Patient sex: M
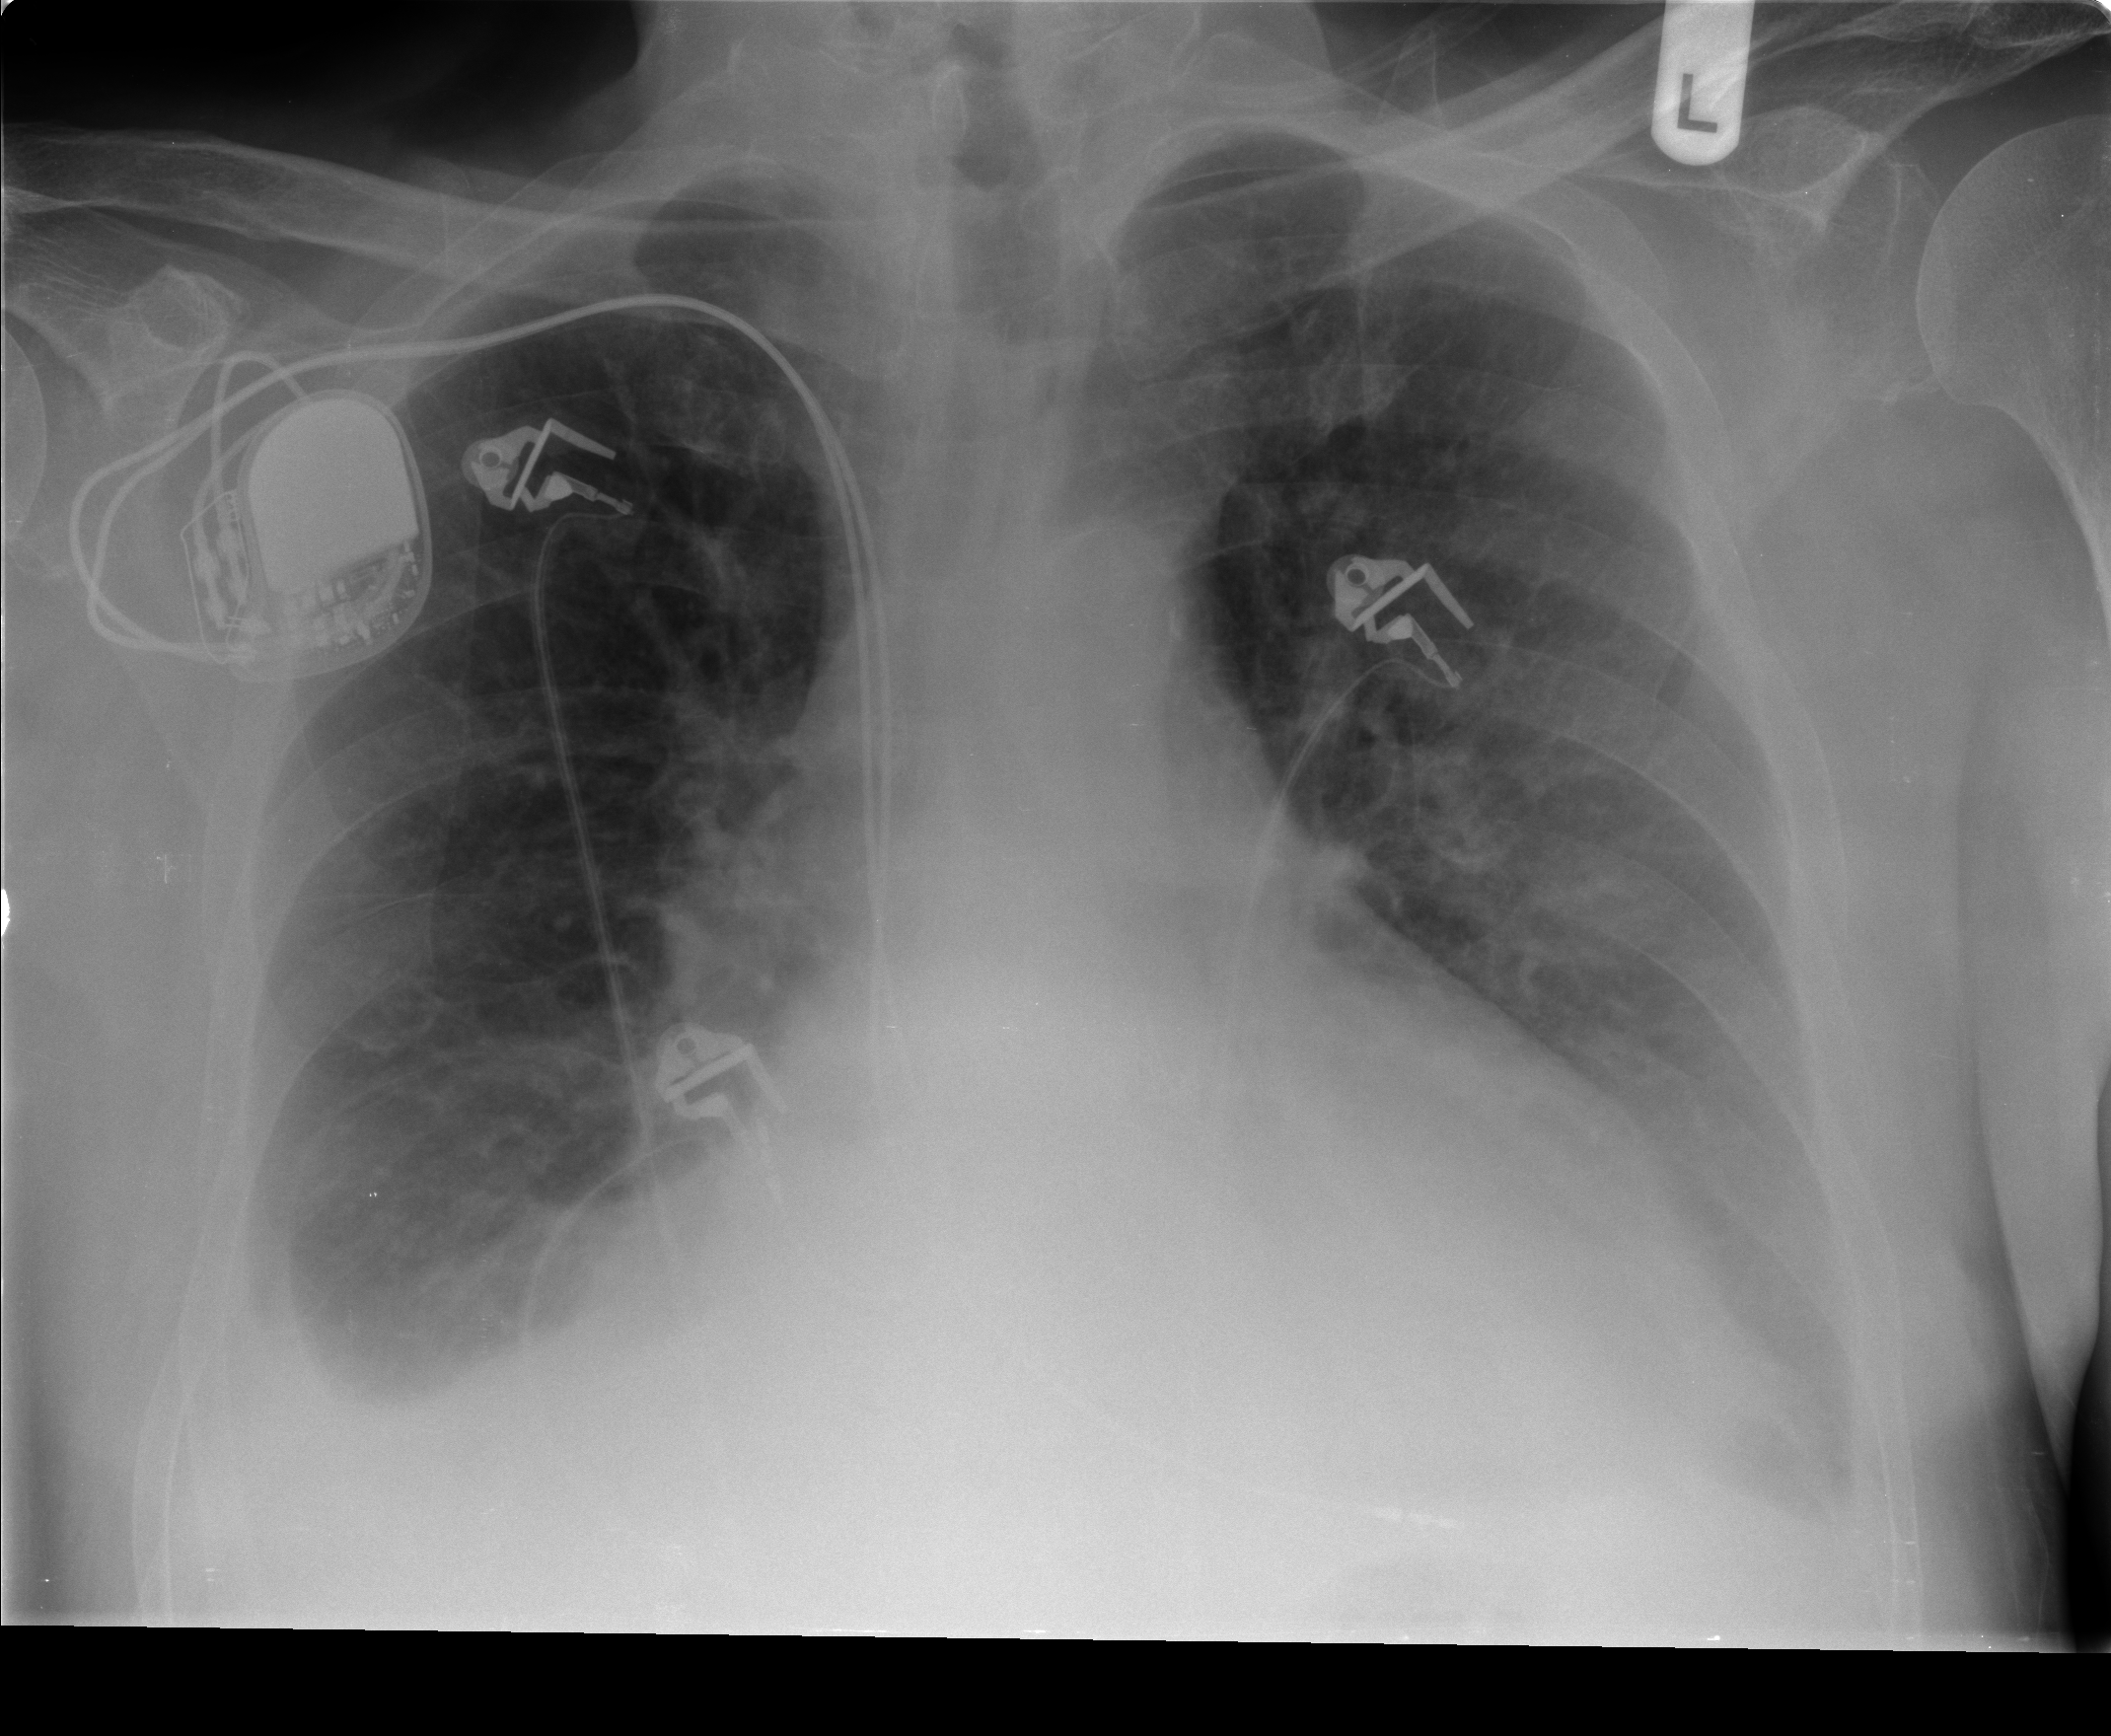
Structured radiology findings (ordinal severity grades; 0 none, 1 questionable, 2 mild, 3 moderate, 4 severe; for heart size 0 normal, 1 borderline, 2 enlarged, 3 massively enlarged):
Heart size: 2
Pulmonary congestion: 1
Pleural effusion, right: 2
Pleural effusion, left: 2
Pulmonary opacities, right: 0
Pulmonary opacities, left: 0
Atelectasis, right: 2
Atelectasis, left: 2